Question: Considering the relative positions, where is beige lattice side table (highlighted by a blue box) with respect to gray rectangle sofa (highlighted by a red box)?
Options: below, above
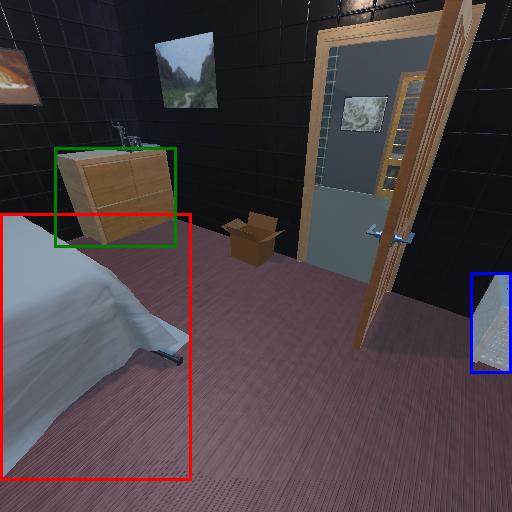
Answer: below